Question: I need to implement an accordion control for iOS. By accordion, I mean a UI like this:

I see two basic ways to do this, but I'm not sure which one to choose.
Method #1: Create a ViewController container, something like a 'UITabBarController', except that instead of showing tabs at the bottom, I draw a vertical stack of buttons, and when you tap one, the corresponding panel opens and shows the corresponding view controller's view.
Method #2: Create a composite view, add a bunch of views directly to it, and show/hide them as needed.
How do I choose here? What would make me want to treat the sub-units as view controllers vs views?
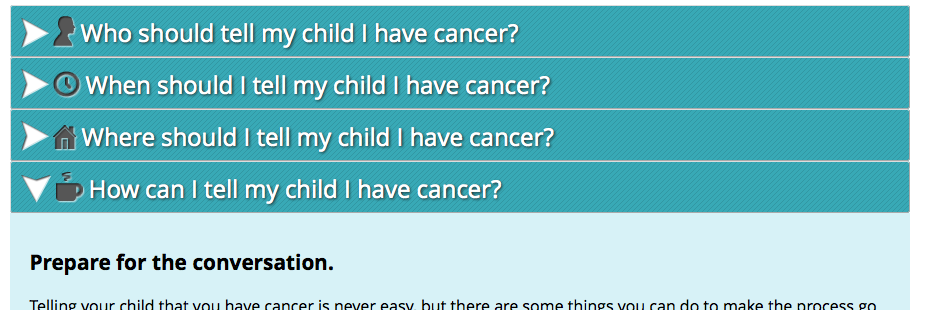
Answer: Generally speaking, if I can avoid it I try not to subclass 'UIView' and instead do everything within 'UIViewController' subclasses. A controller is usually required anyway (model/view glue code, user interaction, delegate stuff, notification handling, etc.), so if no custom drawing is needed it is usually possible to do without a 'UIView' subclass.
In your case I could envision one reusable 'UIViewController' subclass that represents a list entry. It has the following responsibilities:
- -
And another 'UIViewController' subclass that represents the entire list. It has the following responsibilities:
- 'UIViewController'- -